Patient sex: M
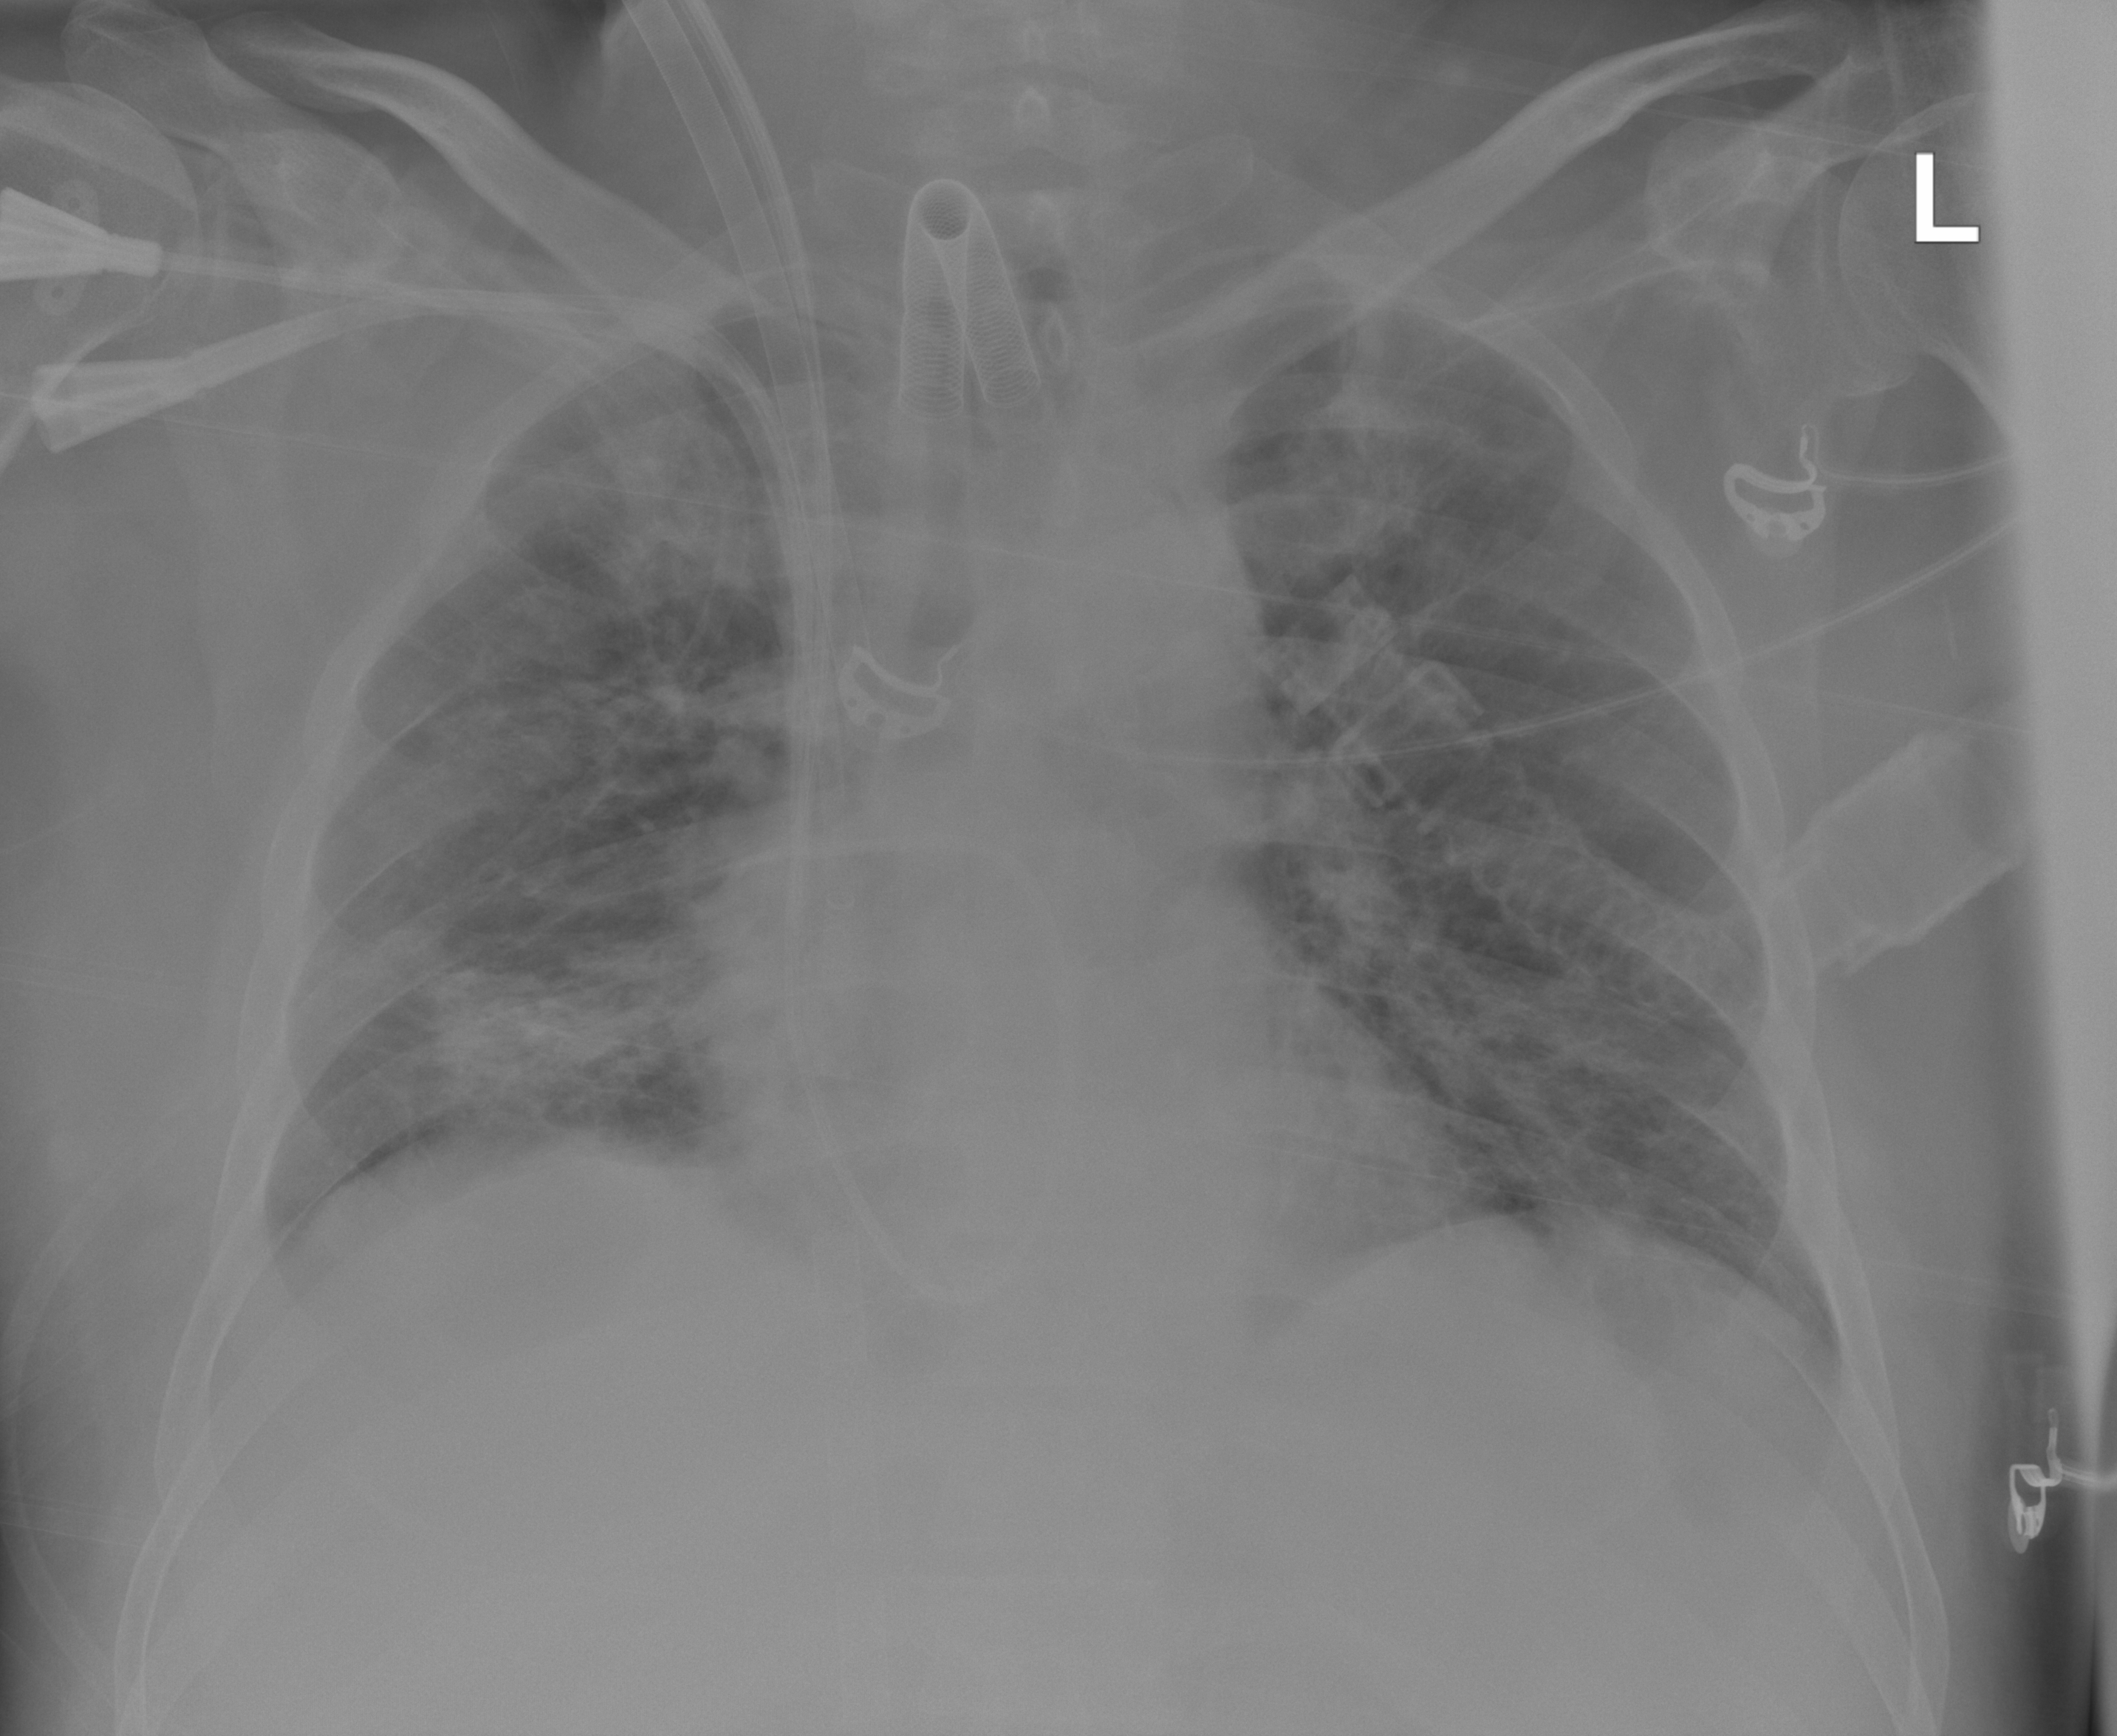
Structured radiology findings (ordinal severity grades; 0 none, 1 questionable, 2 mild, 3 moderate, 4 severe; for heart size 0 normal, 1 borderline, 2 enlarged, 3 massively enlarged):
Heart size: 0
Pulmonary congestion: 2
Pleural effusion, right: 0
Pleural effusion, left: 0
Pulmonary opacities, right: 3
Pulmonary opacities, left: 2
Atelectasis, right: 2
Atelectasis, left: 2